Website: home-depot
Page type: billing-address
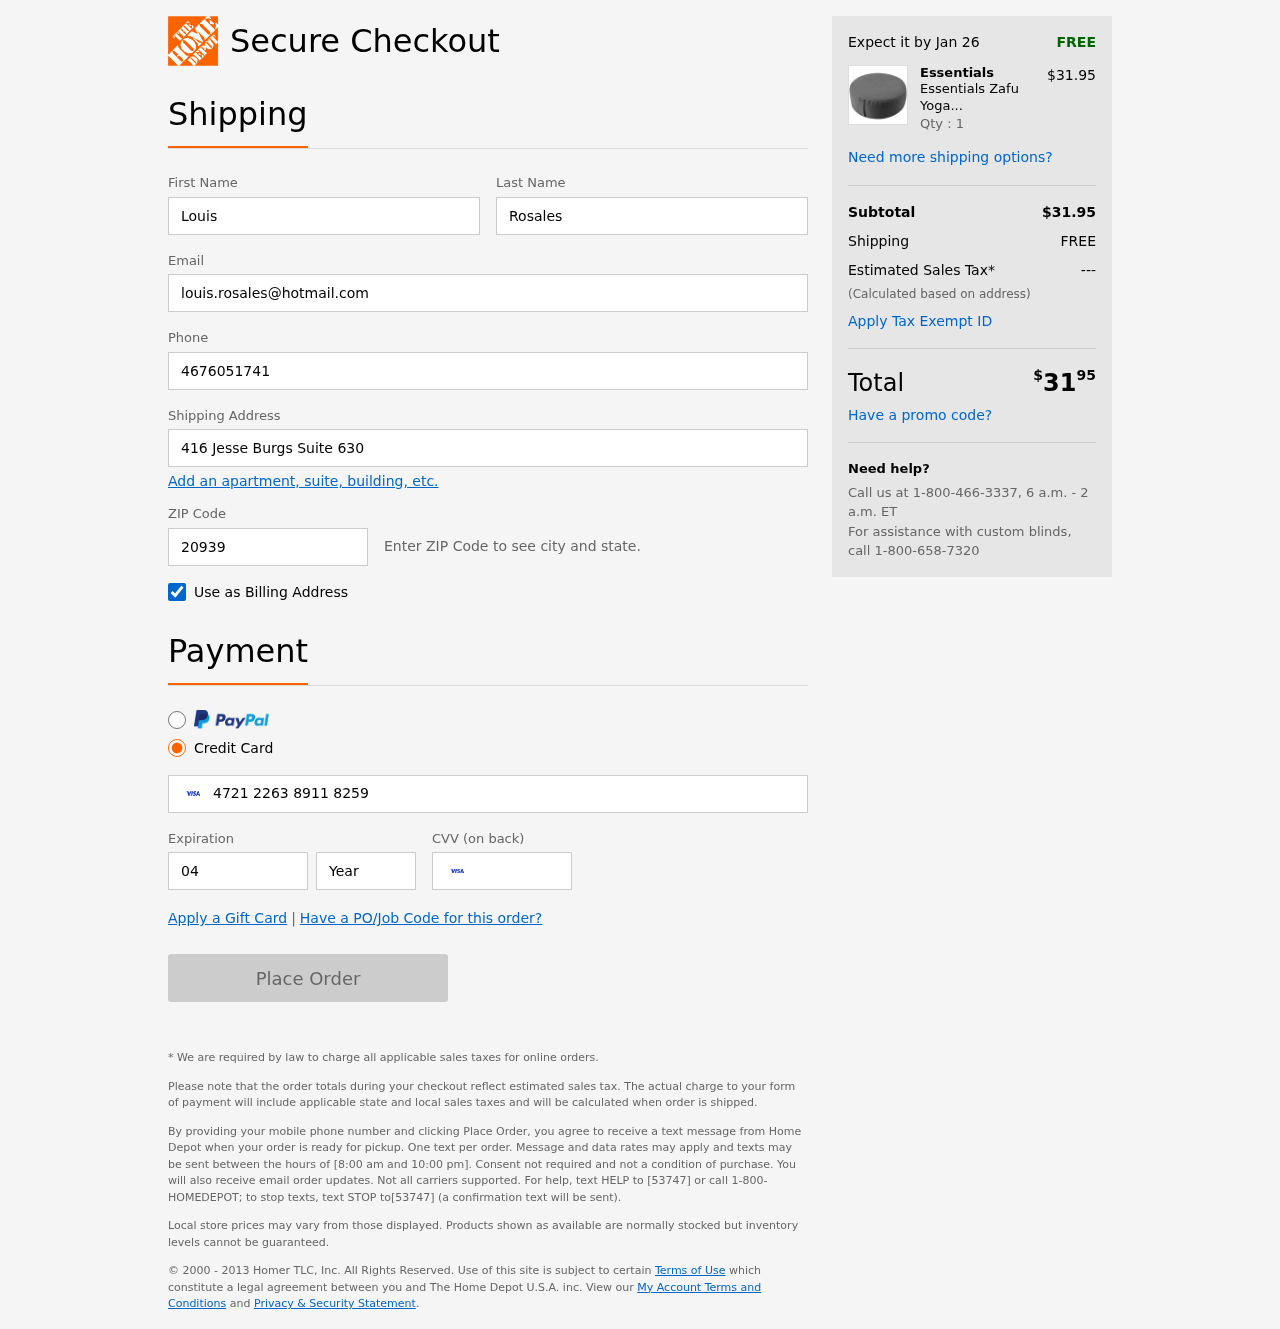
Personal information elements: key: PII_FIRSTNAME
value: Louis
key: PII_LASTNAME
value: Rosales
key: PII_EMAIL
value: louis.rosales@hotmail.com
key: PII_PHONE
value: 4676051741
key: PII_STREET
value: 416 Jesse Burgs Suite 630
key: PII_POSTCODE
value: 20939
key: PII_CARD_NUMBER
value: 4721 2263 8911 8259
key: PII_CARD_EXPIRY_MONTH
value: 04
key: PII_CARD_CVV
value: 921
Product elements: key: PRODUCT1_BRAND
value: Essentials
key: PRODUCT1_NAME
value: Essentials Zafu Yoga Bolster Pillow (Grey)
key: PRODUCT1_PRICE
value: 31.95
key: PRODUCT1_QUANTITY
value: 1
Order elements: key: ORDER_DELIVERY_DATE
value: Jan 26
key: ORDER_SUBTOTAL
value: $31.95
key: ORDER_SHIPPING_COST
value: FREE
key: ORDER_TAX
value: ---
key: ORDER_TOTAL2
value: $3195